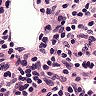
Metastatic tissue present: no